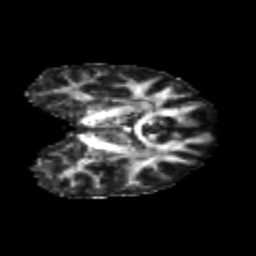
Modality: FA
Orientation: coronal
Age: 25
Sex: female
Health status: healthy
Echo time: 0.074 s